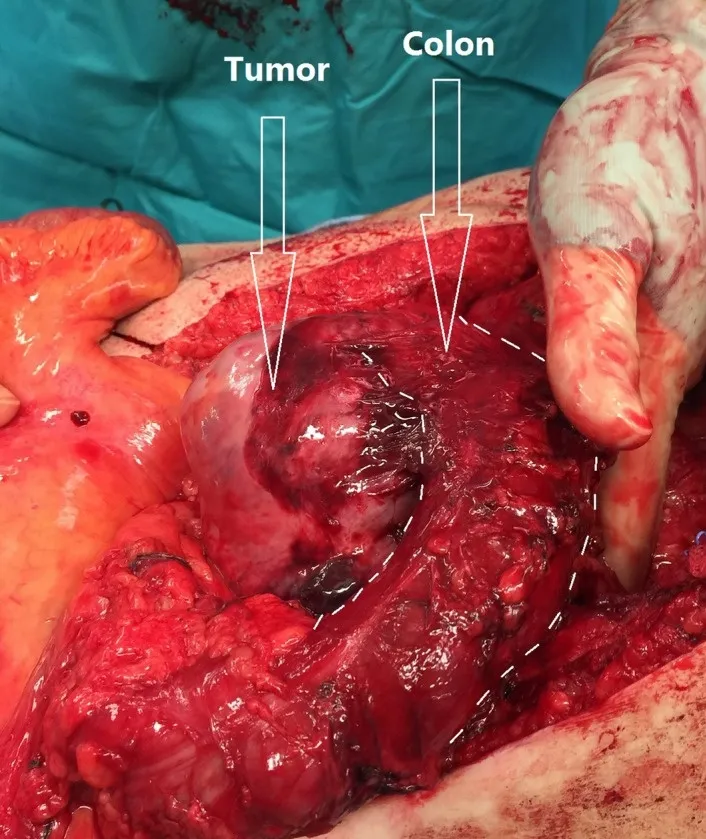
Showing the degree of invasion of the recurring tumor into the colon. The colon was divided at the level of the splenic flexure proximally and at the upper sigmoid distally with primary colo-colic anastomosis.
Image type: medical_photograph (other_medical_photograph)